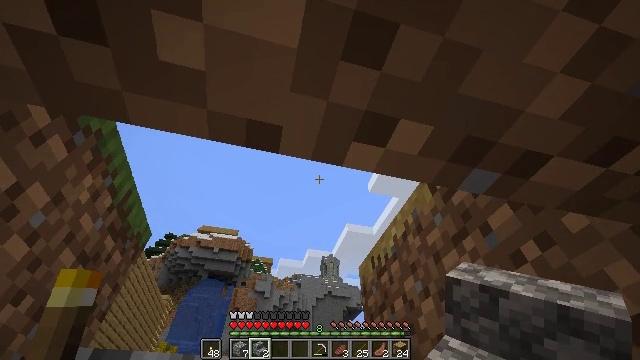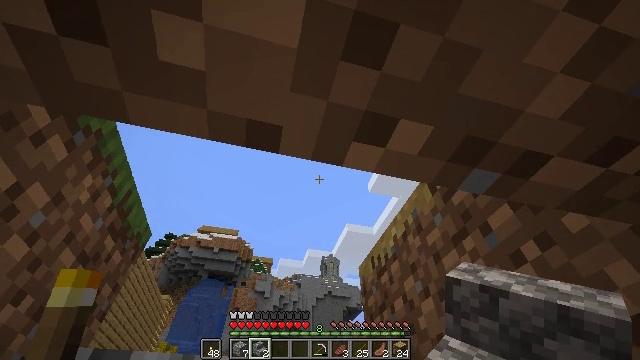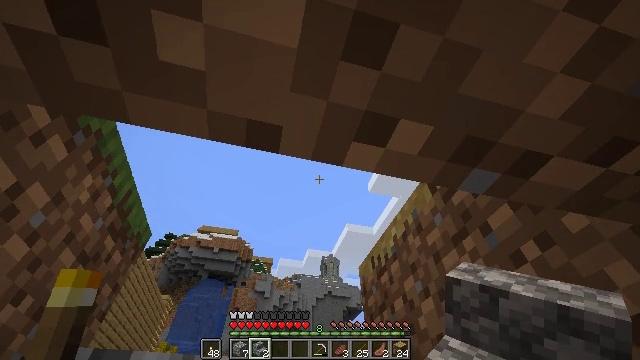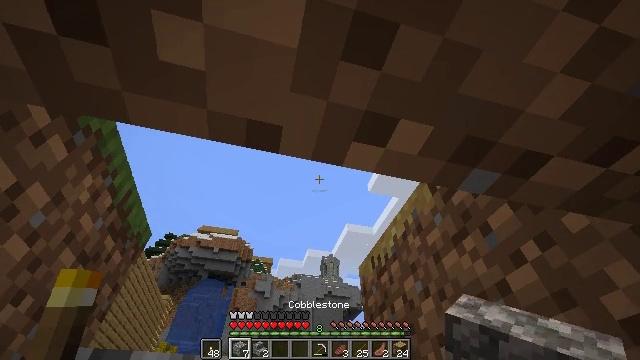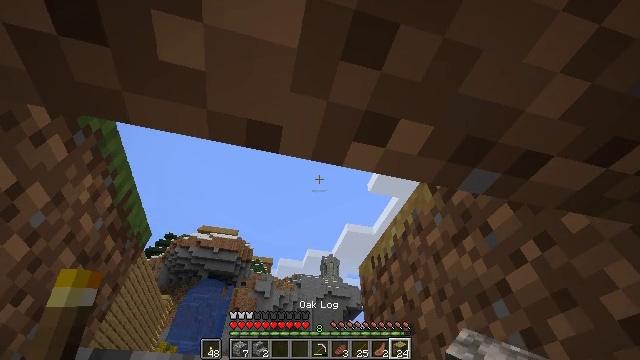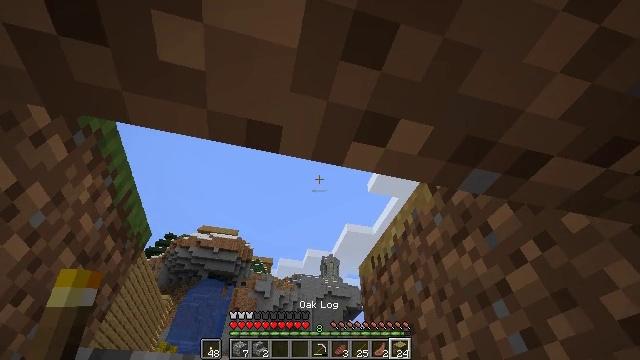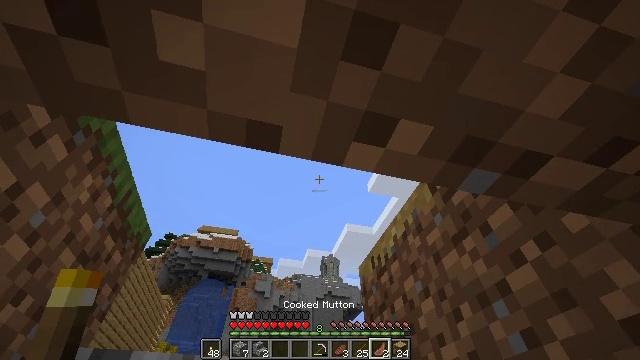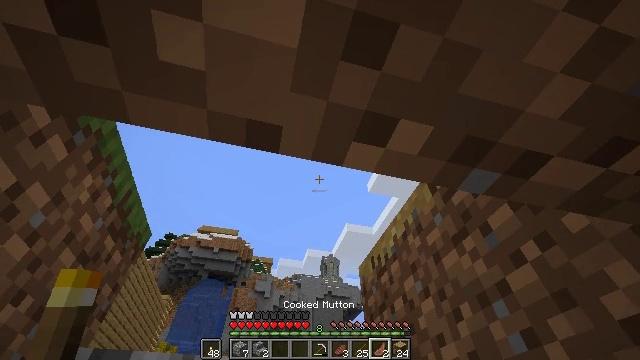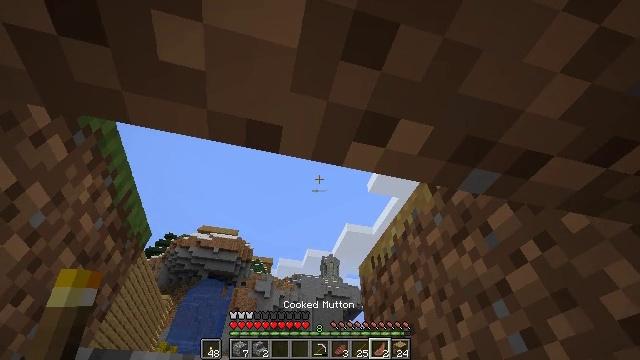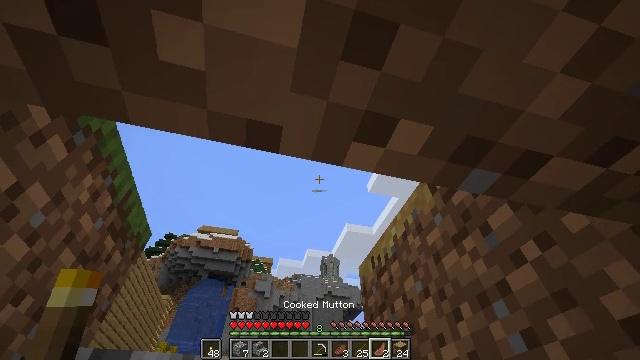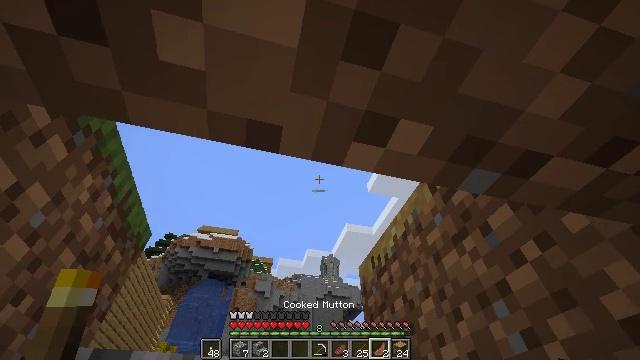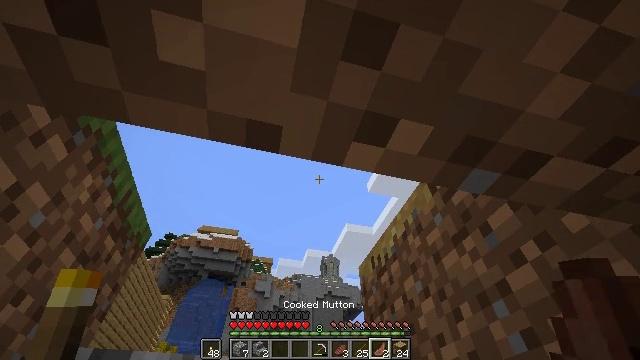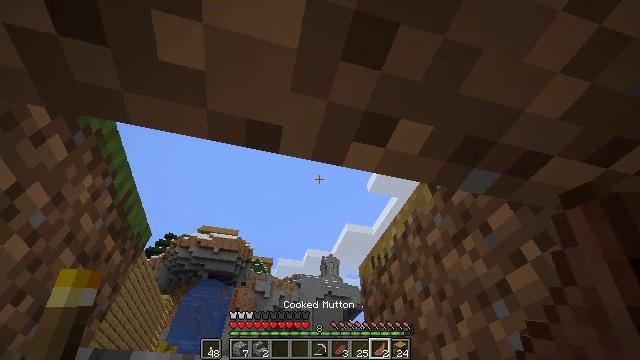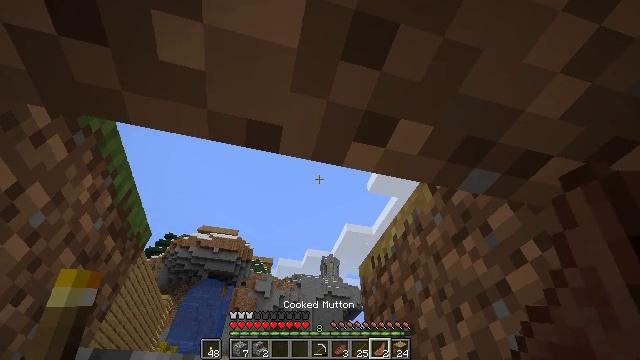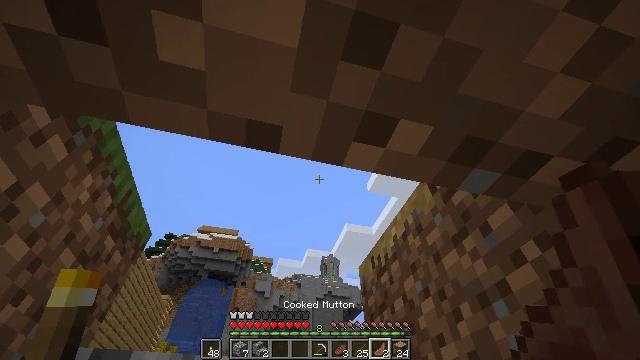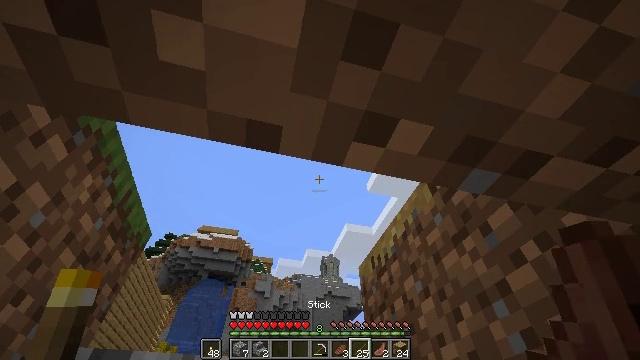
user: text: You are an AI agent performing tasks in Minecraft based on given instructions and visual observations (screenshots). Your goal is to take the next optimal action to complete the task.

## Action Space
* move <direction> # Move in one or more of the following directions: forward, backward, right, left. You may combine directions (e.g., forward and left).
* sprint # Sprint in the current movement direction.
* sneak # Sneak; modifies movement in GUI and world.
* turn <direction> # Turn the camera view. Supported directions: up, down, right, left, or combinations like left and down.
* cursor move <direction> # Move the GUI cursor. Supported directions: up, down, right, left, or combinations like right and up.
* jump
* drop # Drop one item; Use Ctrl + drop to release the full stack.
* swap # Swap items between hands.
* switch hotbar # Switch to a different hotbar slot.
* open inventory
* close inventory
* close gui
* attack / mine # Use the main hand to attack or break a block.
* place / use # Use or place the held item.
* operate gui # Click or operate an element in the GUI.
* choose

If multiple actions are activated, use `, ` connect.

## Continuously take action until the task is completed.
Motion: motion action
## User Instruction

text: Harvest grass block to clear the area.
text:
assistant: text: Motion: no_op
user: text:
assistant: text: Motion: no_op
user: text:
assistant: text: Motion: no_op
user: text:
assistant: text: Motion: no_op
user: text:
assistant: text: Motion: no_op
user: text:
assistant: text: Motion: no_op
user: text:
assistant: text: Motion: no_op
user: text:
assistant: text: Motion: no_op
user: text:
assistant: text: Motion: no_op
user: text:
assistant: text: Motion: no_op
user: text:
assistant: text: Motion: no_op
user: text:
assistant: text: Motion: no_op
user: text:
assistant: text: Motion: no_op
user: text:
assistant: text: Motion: no_op
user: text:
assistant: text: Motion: no_op
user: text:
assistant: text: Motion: no_op
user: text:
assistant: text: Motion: no_op
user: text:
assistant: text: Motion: no_op
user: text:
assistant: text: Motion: no_op
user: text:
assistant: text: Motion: no_op
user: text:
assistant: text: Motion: no_op
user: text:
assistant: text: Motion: no_op
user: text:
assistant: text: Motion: no_op
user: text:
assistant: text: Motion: no_op
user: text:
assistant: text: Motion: no_op
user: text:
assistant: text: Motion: no_op
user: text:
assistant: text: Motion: no_op
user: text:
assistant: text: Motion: no_op
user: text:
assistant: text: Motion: no_op
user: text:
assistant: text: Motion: no_op